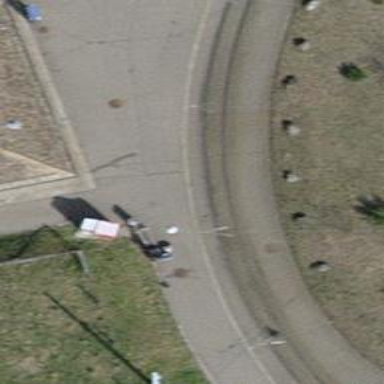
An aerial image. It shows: Bench for seating.